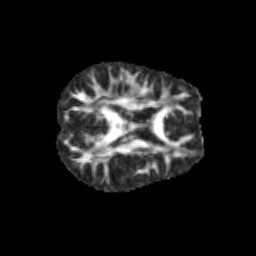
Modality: FA
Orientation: axial
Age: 10
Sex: female
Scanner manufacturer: siemens
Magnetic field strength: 3 T
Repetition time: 3.8 s
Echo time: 0.07 s